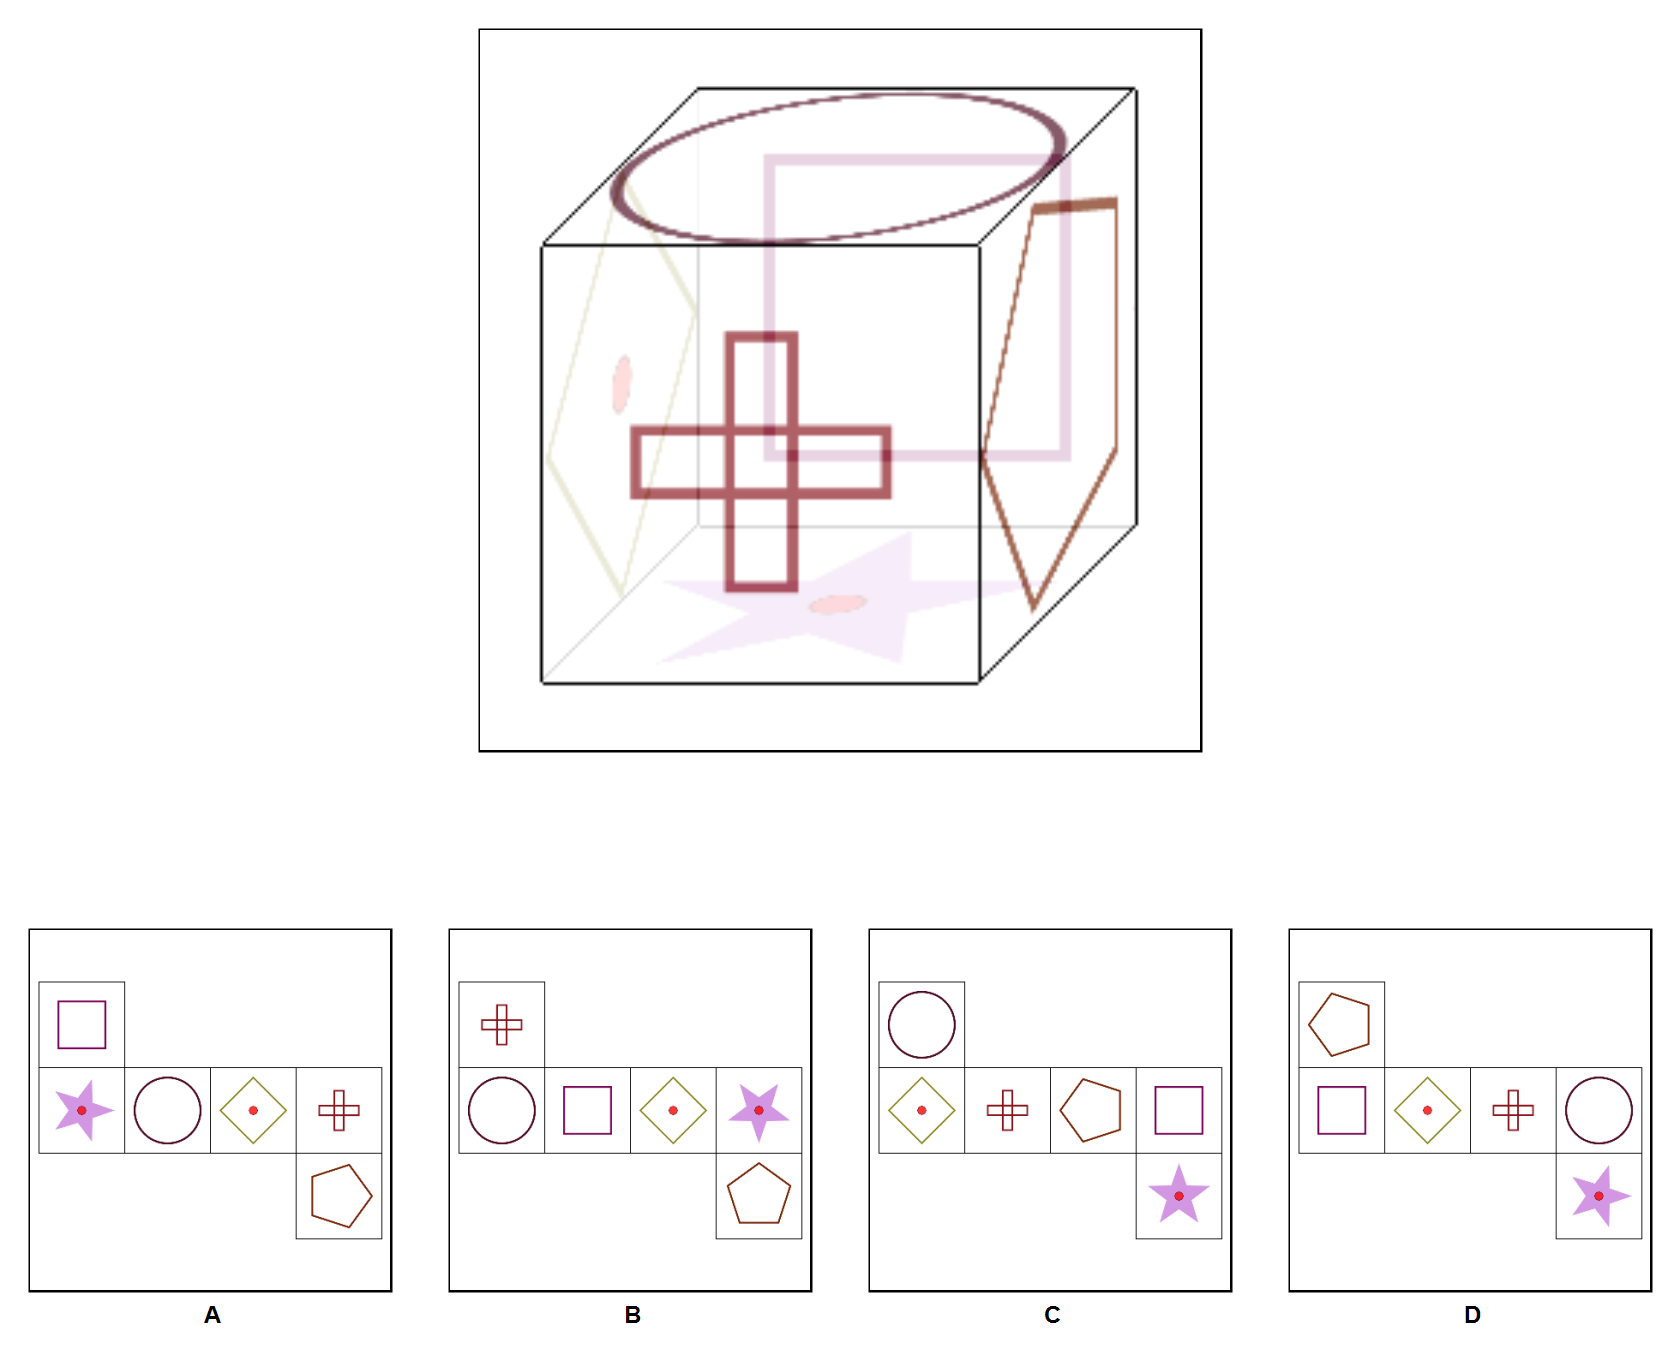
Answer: C